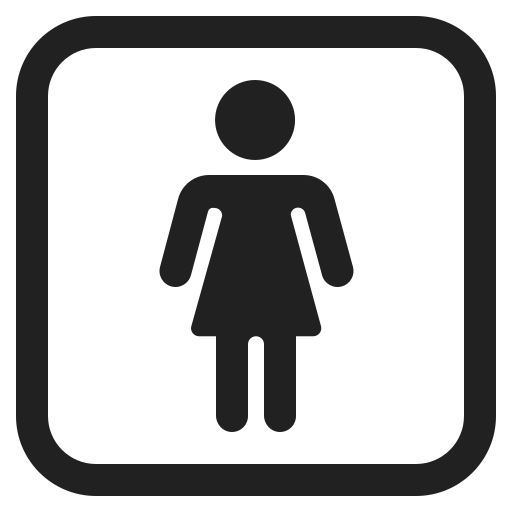
womens room high contrast